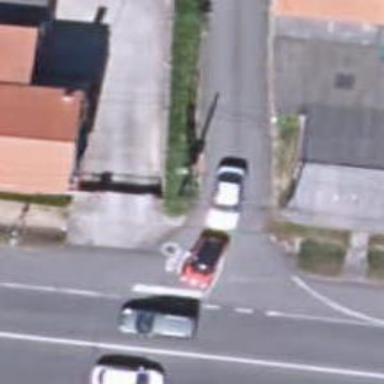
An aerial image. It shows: Stop road.